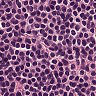
Metastatic tissue present: no